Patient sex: M
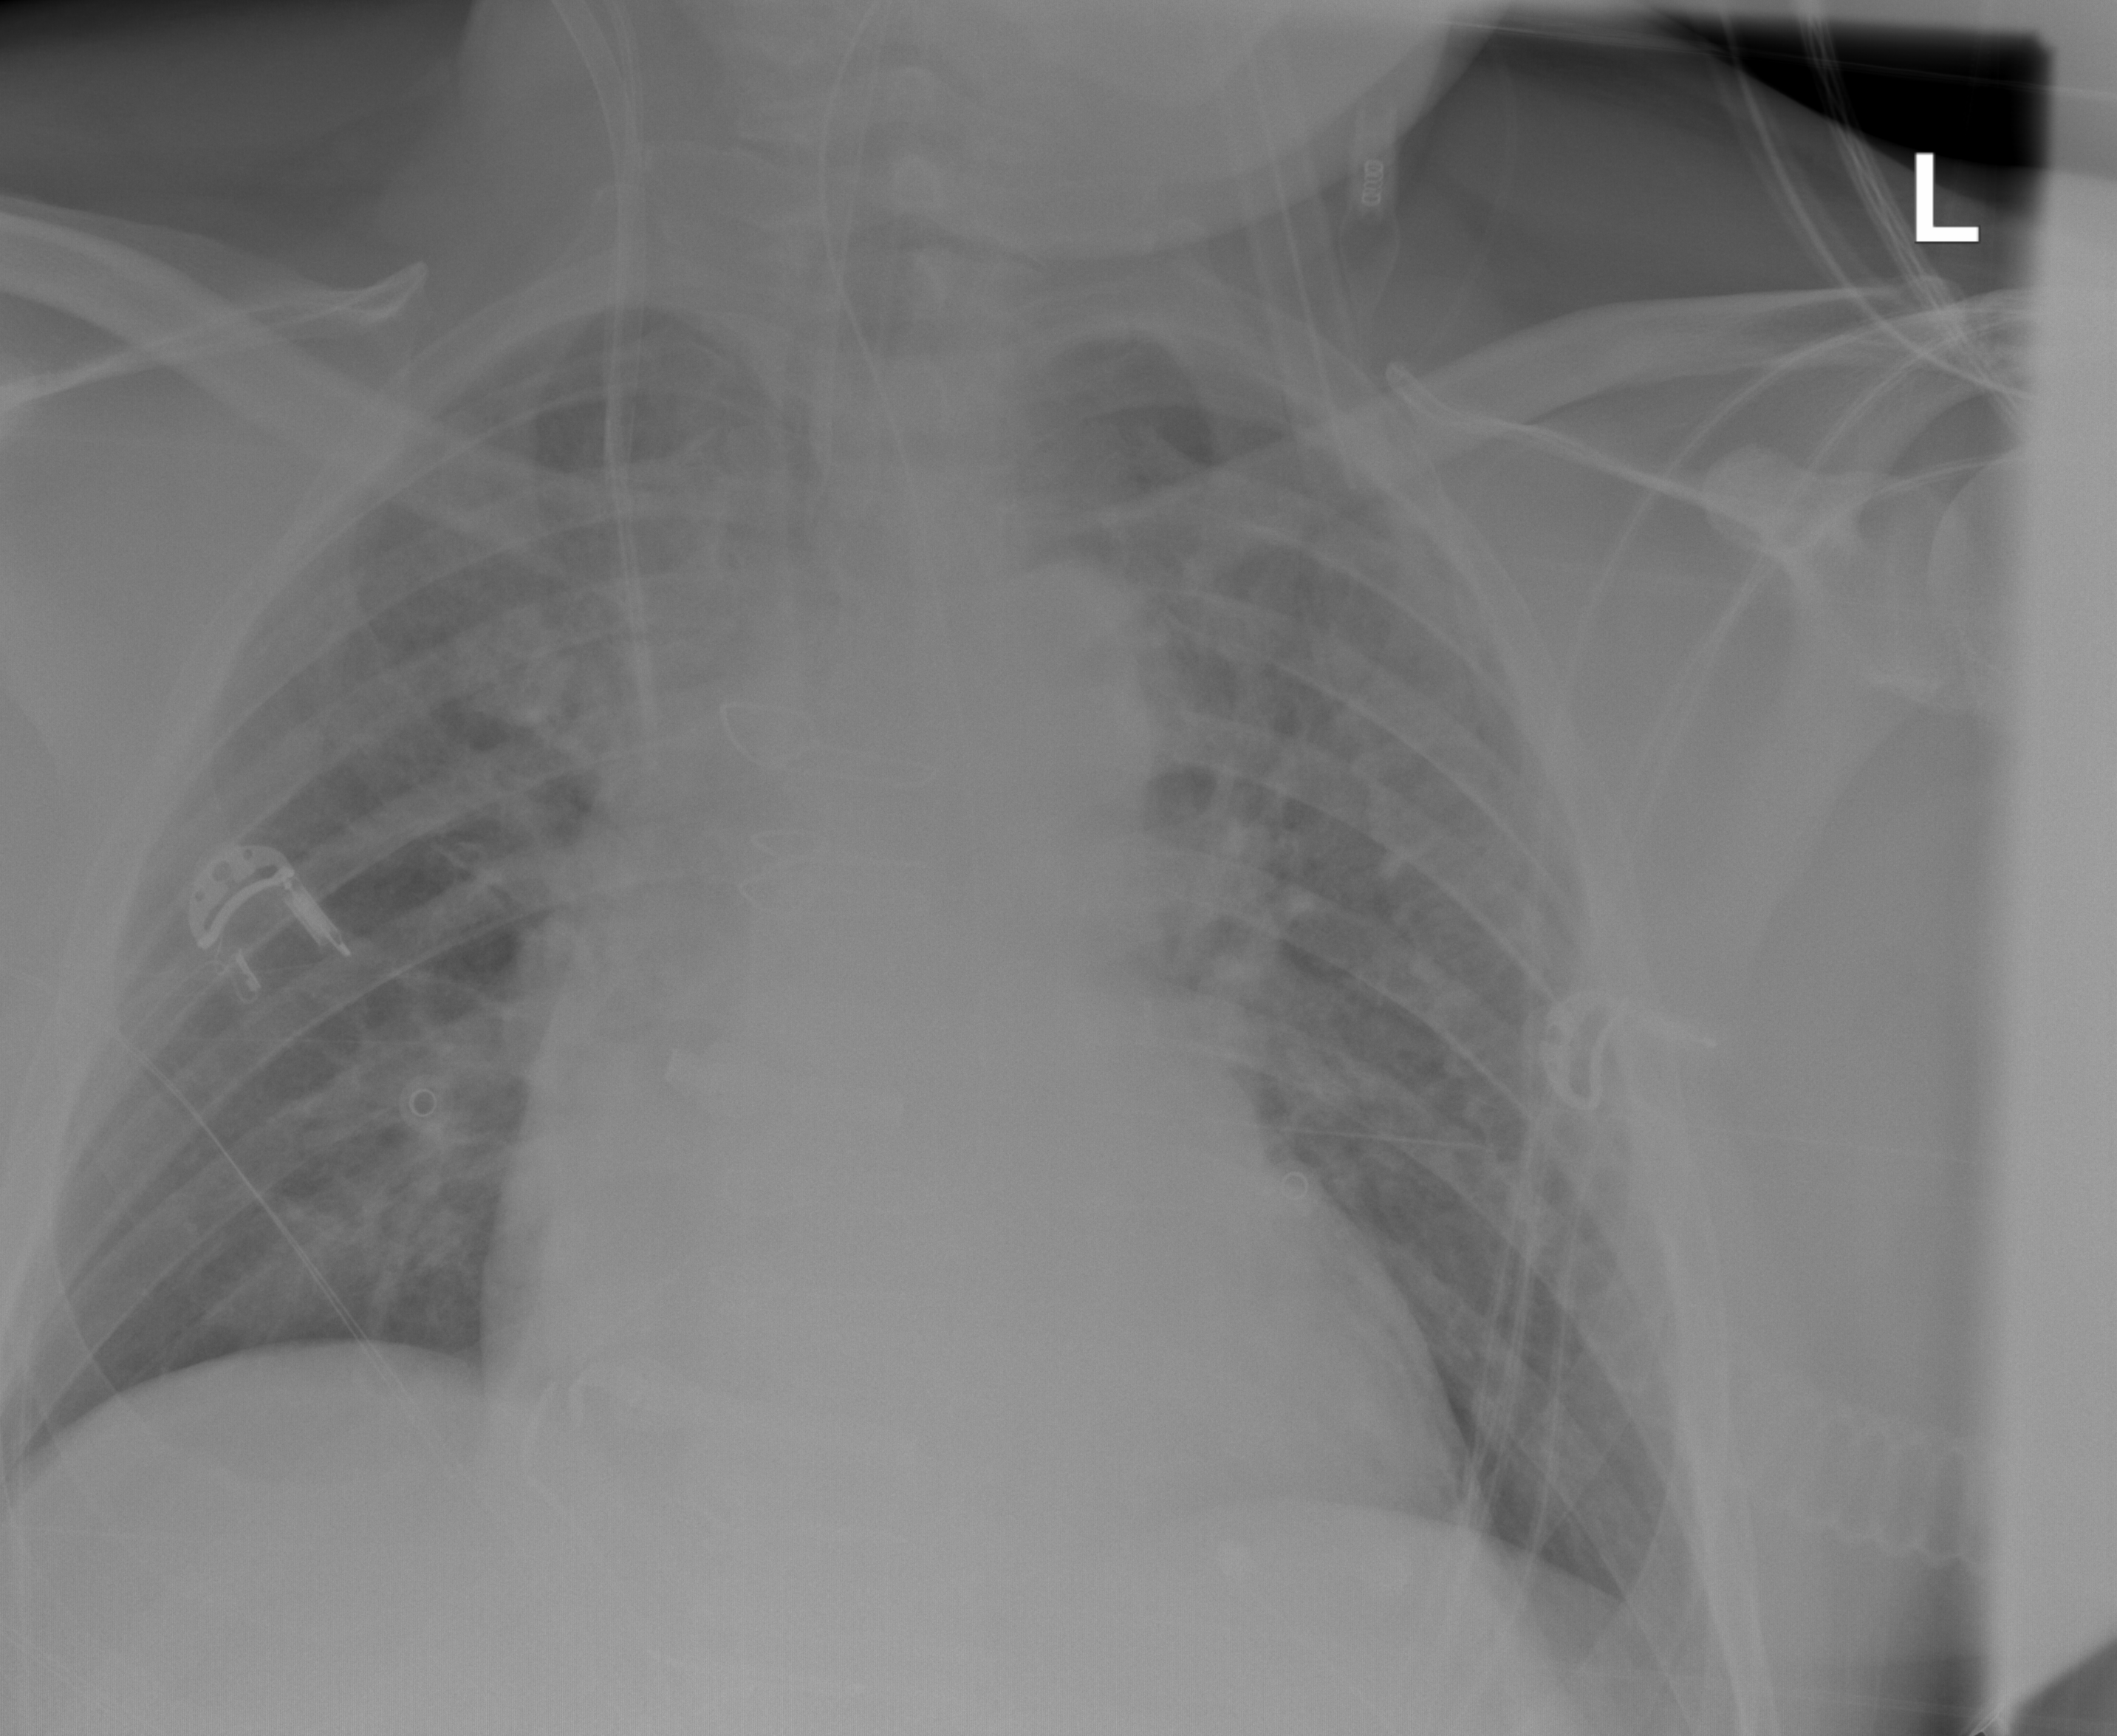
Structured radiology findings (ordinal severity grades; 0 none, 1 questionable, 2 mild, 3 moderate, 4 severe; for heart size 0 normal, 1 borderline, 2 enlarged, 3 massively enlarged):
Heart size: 2
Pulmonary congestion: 2
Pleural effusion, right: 0
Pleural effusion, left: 0
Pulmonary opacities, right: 2
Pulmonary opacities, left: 2
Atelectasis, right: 0
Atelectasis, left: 0